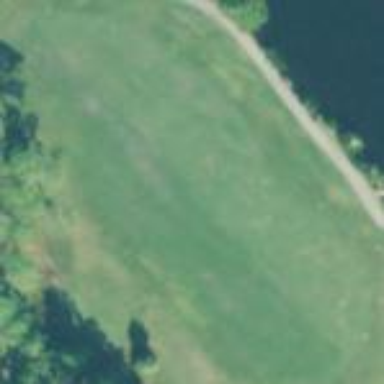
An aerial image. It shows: Golf fairway in the image.